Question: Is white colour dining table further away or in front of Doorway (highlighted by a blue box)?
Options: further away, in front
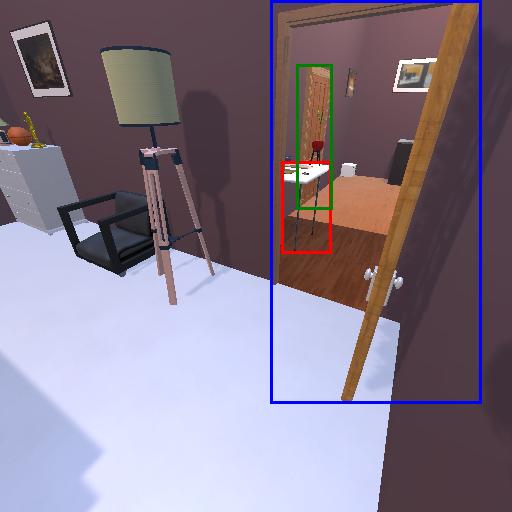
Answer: further away